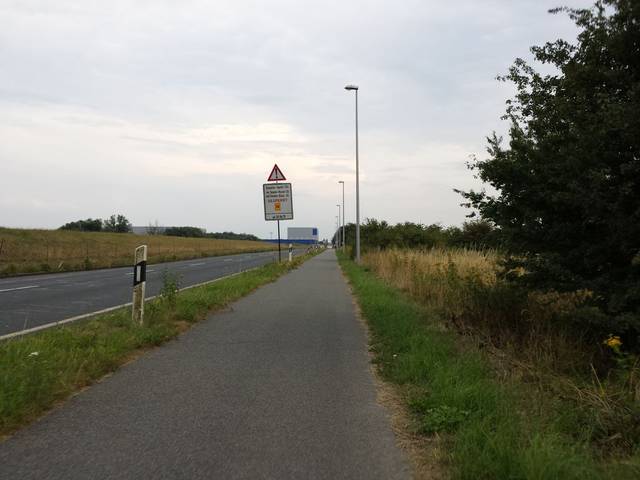
Region: Germany
Coordinates: 53.1, 8.726